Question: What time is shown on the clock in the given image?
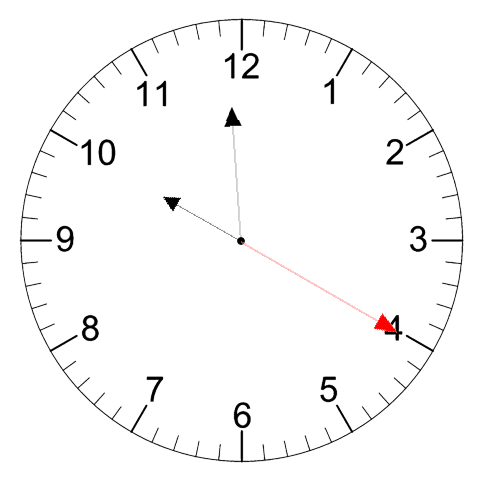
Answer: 09:59:20